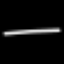
Label: line